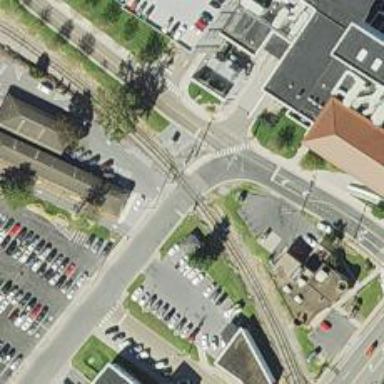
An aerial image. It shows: Railway level crossing.